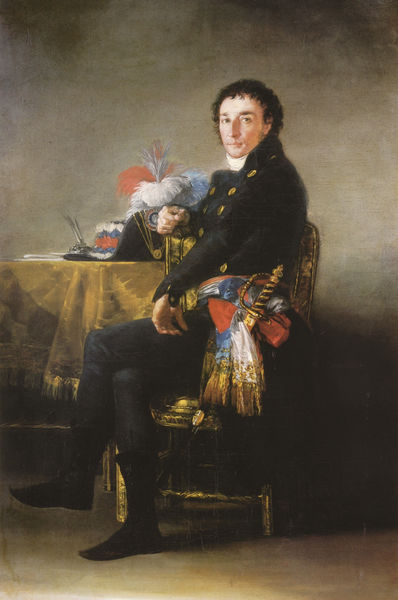
Titel: Ferdinand Guillemardet
Künstler: Francisco José Goya Lucientes
Standort: Paris
Institution: Louvre
Schlagwörter: blau, dunkel, feder, gemälde, hand, mann, schatten, weiß, gelb, sitzen, blume, blumen, braun, bunt, frankreich, grau, haar, hintergrund, hut, licht, männer, pastell, profil, raum, schmuck, schwarz, stuhl, tisch, zimmer, blick, gürtel, rot, schal, tuch, beige, malerei, hose, jacke, mütze, wand, arm, augen, federn, kragen, messer, präsentation, bildnis, herr, hände, innenraum, portrait, porträt, schauen, tischdecke, tischtuch, öl, boden, fransen, gold, haare, interieur, mantel, sessel, sitzend, decke, innen, frontal, locken, reiter, beine, federbusch, federhut, schärpe, farbig, papier, sitz, schuhe, hosen, farben, französisch, krieg, tricolore, polster, face, france, homme, sitzt, knöpfe, jackett, griff, stolz, militär, schwert, säbel, uniform, soldat, napoleon, degen, helm, offizier, scherpe, stiefel, armee, anschauen, bildniss, gedreht, kurz, ganzfigur, küche, hintergund, stuhlbeine, general, kaiserzeit, chaise, binde, troddeln, könige, ganzkörperporträt, tintenfass, prunk, sitzender, schwar, épée, franzose, oberst, abgewinkelt, gemäle, casque, bonaparte, sabre, table, tich, handhaltung, trois quart, goldknöpfe, militaire, uniforme, konterfei, übereinander geschlagen, sitzbild, combattant, lihct, français, französe, button, offezier, 19. jahrhundert, dunkles, boutons dorés